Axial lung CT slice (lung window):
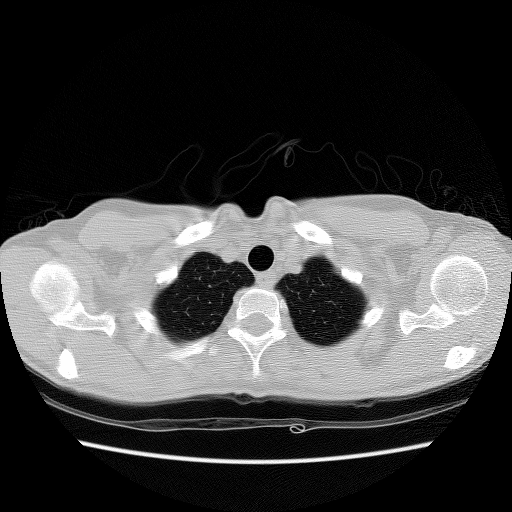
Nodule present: no